Pattern: OilPaint
Description: Randomly make an image look like an oil painting.
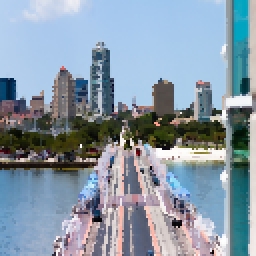
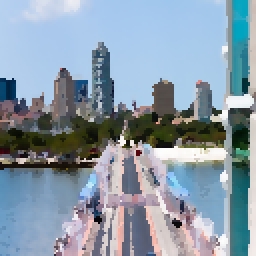
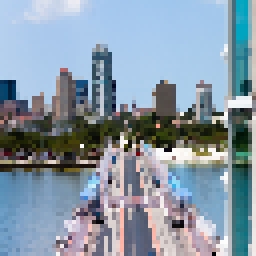
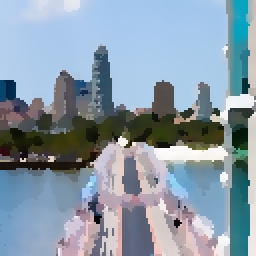